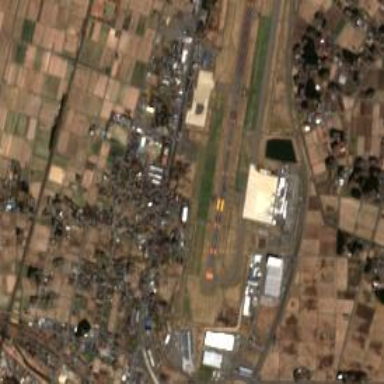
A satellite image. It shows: Runway at airport.